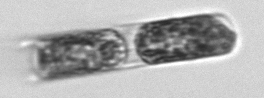
Label: Hemiaulus